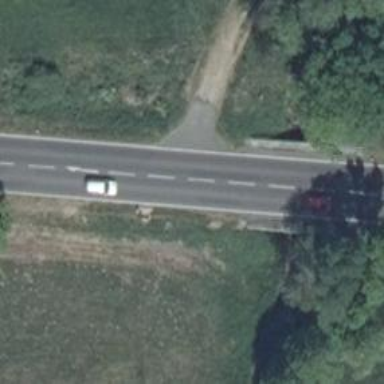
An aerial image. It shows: Secondary road with asphalt surface passing over bridge.